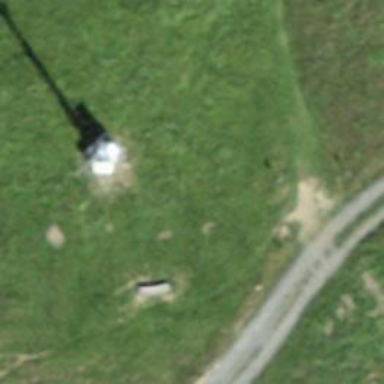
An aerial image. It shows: Communication tower.